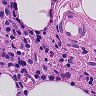
Metastatic tissue present: no